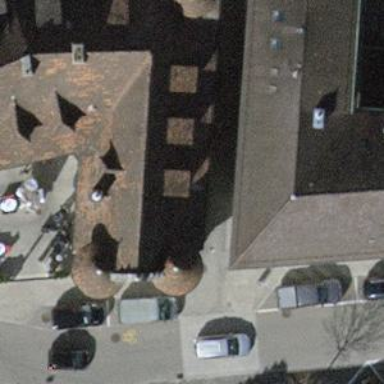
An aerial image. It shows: Restaurant.